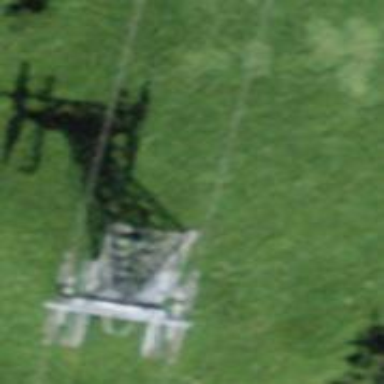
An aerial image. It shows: Pylon used for aerialway.